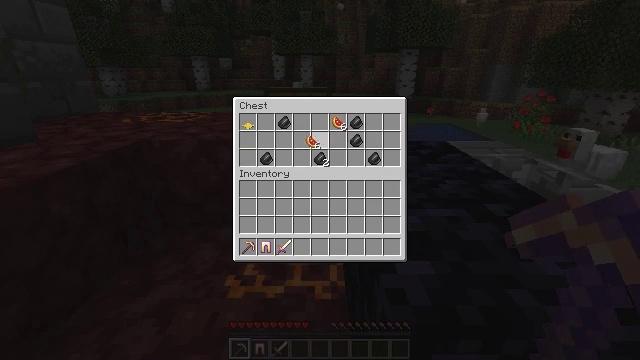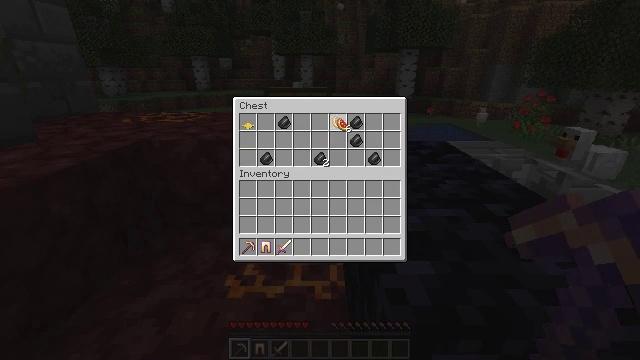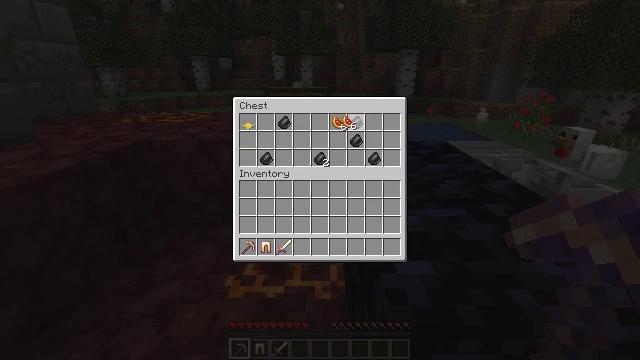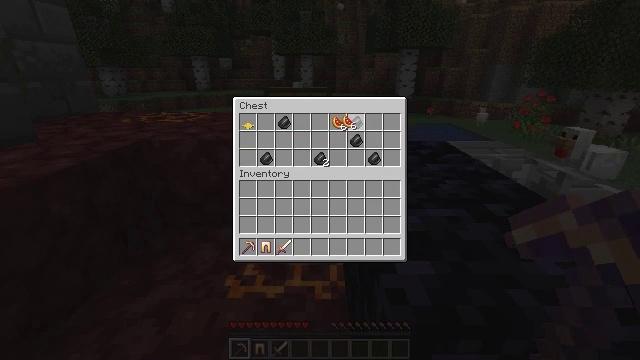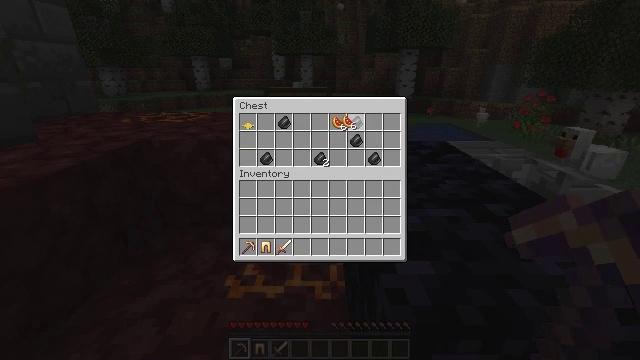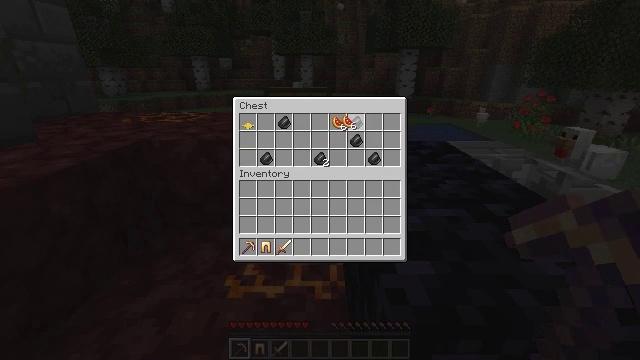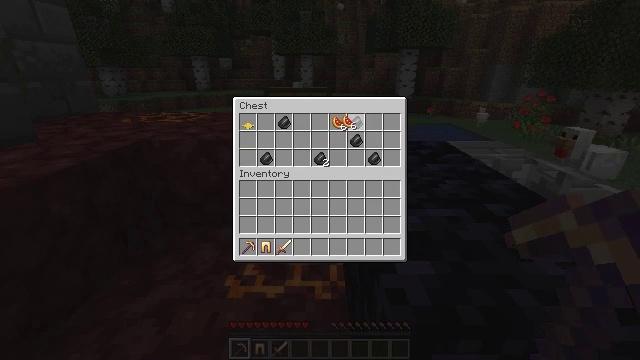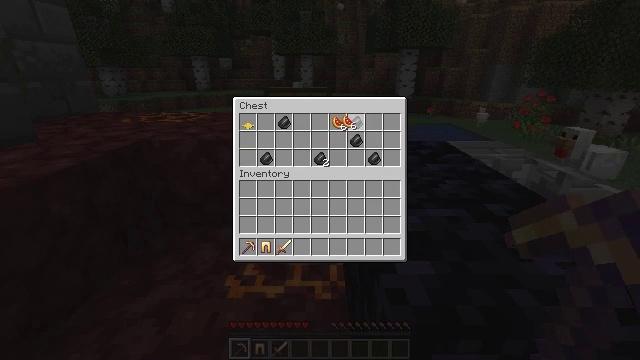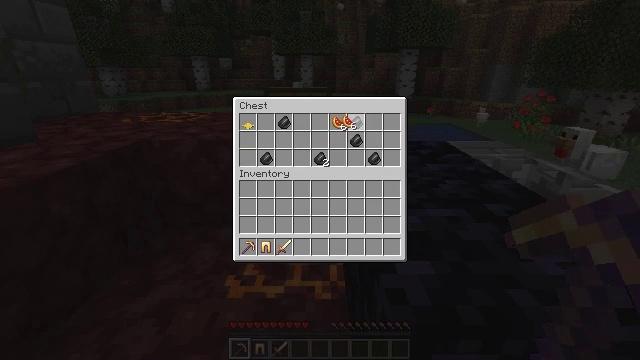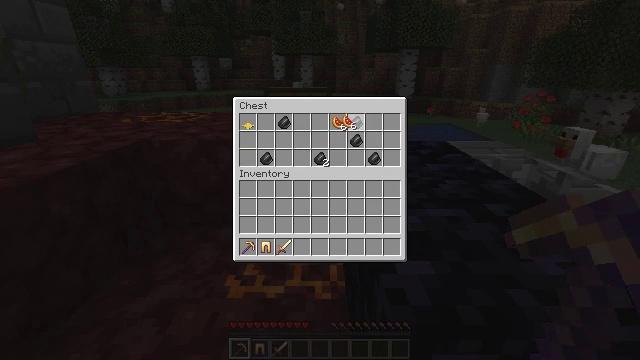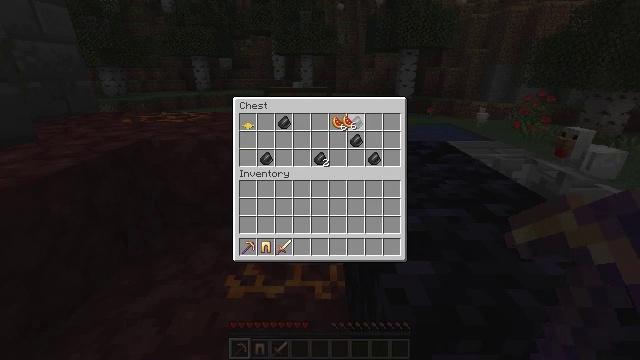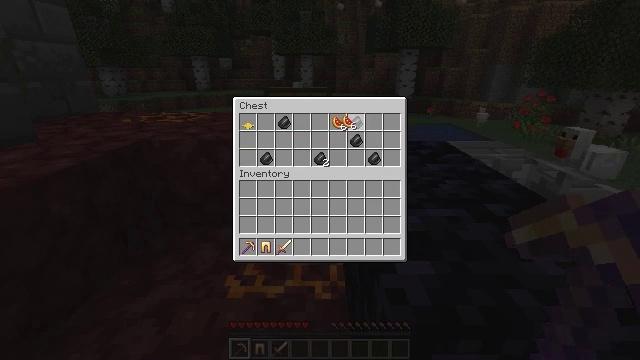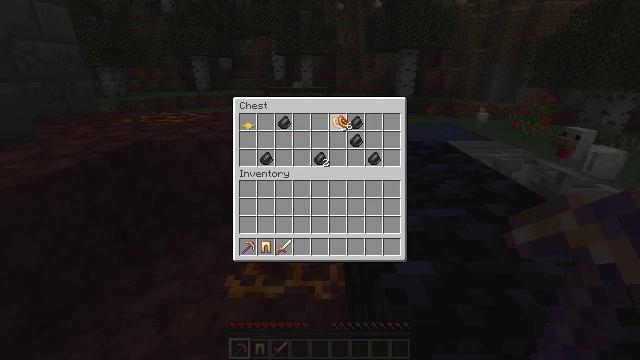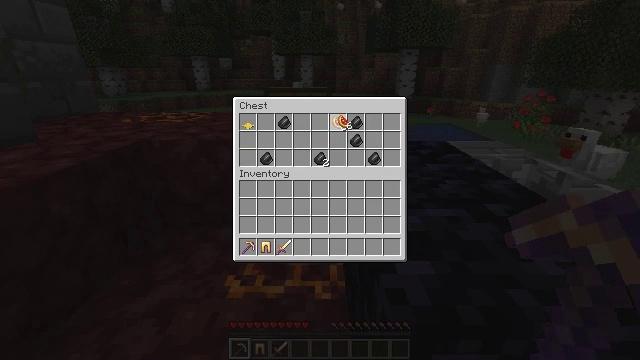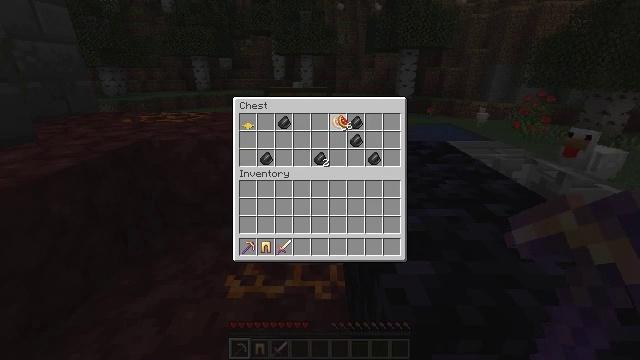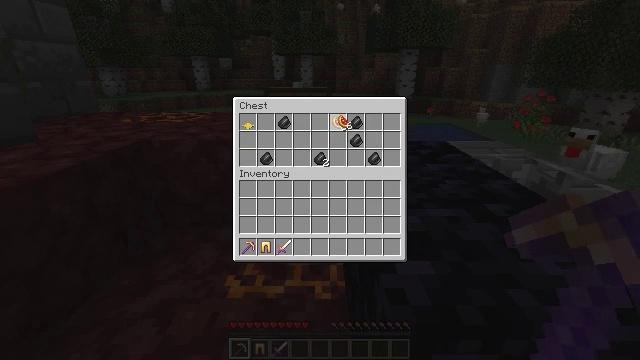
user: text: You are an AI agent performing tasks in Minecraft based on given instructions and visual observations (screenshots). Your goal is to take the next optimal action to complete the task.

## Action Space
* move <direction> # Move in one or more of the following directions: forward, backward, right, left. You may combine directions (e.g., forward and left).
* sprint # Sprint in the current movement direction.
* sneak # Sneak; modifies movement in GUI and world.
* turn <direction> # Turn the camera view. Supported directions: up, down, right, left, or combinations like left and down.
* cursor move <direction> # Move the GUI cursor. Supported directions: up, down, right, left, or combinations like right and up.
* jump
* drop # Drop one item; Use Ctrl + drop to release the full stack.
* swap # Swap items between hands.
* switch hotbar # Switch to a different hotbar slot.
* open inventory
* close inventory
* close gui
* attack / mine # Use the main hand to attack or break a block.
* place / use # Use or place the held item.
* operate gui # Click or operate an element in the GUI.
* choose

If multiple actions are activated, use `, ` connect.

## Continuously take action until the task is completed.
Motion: motion action
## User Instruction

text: Kill the chicken.
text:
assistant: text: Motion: turn right and up
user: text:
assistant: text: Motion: no_op
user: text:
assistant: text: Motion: no_op
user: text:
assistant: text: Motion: no_op
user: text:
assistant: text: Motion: no_op
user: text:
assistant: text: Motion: no_op
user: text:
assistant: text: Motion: no_op
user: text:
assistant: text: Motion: no_op
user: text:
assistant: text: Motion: no_op
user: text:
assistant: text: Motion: no_op
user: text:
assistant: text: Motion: no_op
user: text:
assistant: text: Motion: no_op
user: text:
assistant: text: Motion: no_op
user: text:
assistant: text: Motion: no_op
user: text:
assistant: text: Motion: no_op
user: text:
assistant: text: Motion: no_op
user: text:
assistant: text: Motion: no_op
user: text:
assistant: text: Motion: no_op
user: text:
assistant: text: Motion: no_op
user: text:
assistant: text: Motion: attack / mine
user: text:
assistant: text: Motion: attack / mine
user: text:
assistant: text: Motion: attack / mine
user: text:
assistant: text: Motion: no_op
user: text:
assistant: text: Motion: attack / mine
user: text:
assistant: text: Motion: attack / mine
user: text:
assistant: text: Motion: attack / mine
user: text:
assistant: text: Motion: turn down, attack / mine
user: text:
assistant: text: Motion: turn left and down
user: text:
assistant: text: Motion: turn left and down
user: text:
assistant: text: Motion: turn down